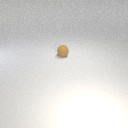
small brown rubber sphere